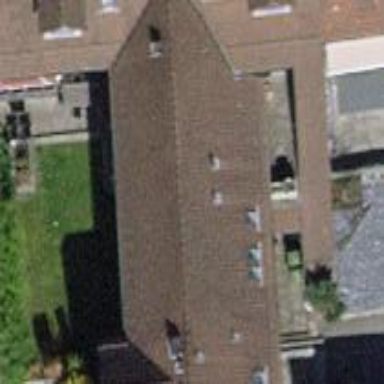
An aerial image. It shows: Building with tiled roof.